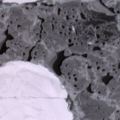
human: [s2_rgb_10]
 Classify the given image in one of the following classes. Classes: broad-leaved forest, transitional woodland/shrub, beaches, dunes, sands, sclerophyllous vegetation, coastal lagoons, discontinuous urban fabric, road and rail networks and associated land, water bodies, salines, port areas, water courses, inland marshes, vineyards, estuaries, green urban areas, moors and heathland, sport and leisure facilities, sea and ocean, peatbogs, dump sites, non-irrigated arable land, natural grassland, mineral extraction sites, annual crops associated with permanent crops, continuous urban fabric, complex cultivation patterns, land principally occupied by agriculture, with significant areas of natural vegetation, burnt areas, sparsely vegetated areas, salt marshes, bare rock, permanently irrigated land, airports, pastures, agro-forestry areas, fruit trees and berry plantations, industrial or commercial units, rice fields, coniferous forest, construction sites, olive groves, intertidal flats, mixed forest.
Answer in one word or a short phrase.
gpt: sea and ocean